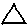
Label: triangle